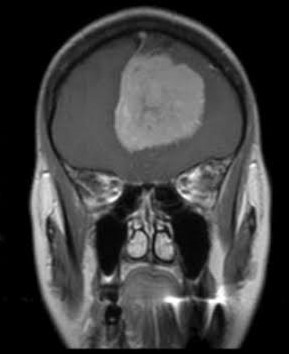
Label: meningioma